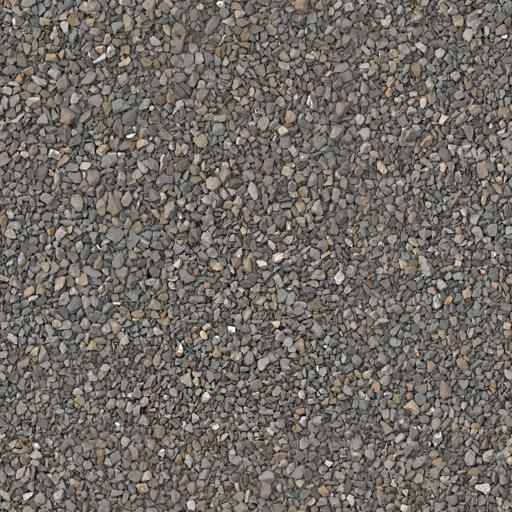
Tags: edges gravel grey light pebbles rocks sharp stone stones